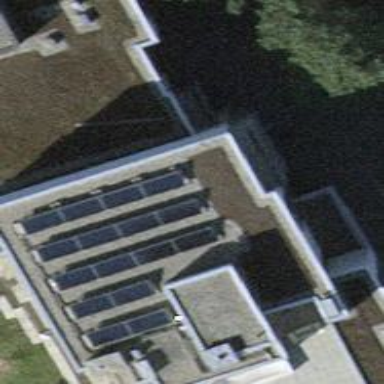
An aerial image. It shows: Solar photovoltaic panel generator.